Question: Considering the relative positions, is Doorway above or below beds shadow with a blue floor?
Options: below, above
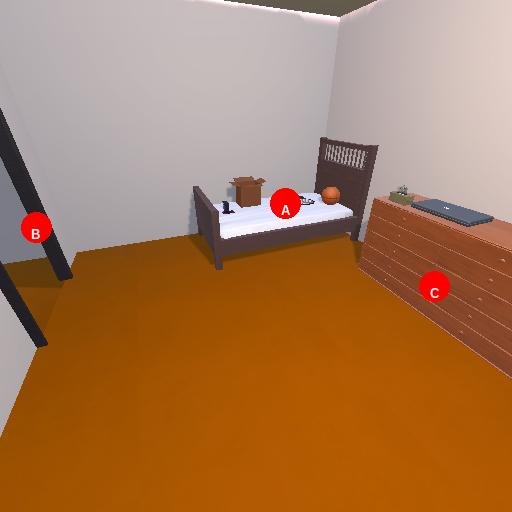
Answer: below